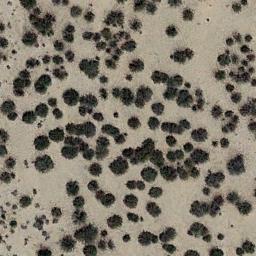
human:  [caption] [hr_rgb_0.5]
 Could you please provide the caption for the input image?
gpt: A lot of small chaparrals grow in the desert .

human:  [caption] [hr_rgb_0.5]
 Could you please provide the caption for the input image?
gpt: Chaparral is evenly distributed on the sand .

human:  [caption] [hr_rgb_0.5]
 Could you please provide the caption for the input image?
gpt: The chaparral is consist of some bushes on the white desert .

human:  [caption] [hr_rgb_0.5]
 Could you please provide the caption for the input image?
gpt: The middle of the chaparral is dense .

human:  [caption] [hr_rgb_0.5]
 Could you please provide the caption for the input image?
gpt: There are about a hundred trees in this desert .